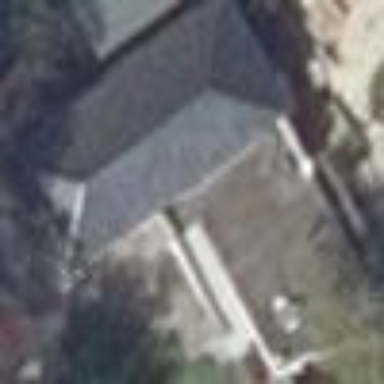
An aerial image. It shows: Garage.